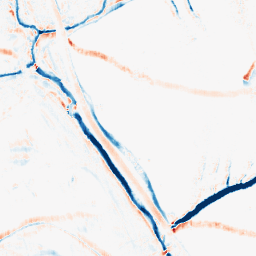
Category: morphological
Decomposition family: morphological_rect
Decomposition parameters: operation: average
width: 5
height: 10
Upsampling method: bilinear
Upsampling parameters: scale: 4
Upsampling scale: 4